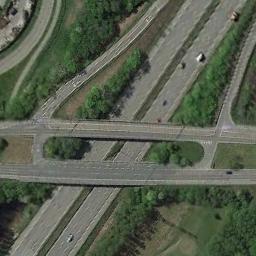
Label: overpass